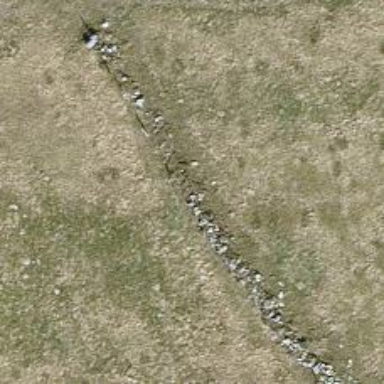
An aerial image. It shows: Wall barrier.